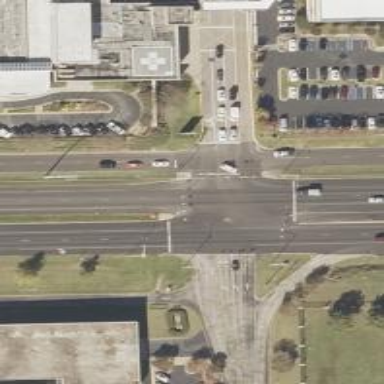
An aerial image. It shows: Unmarked crossing.